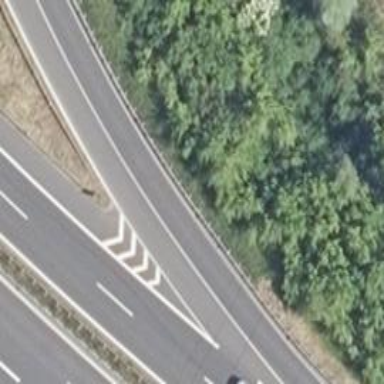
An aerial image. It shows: Asphalt motorway link.